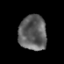
Tissue: prostate
Cell type: Myeloid cells
Senescence score: 0.3227
Nuclear area (px): 949
Mean DAPI intensity: 95.985